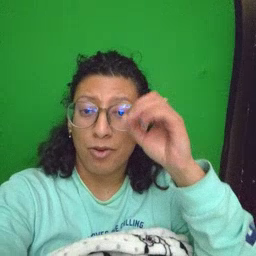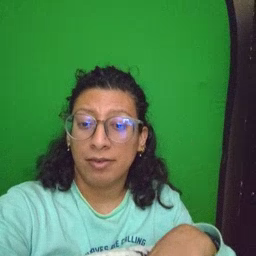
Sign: owl